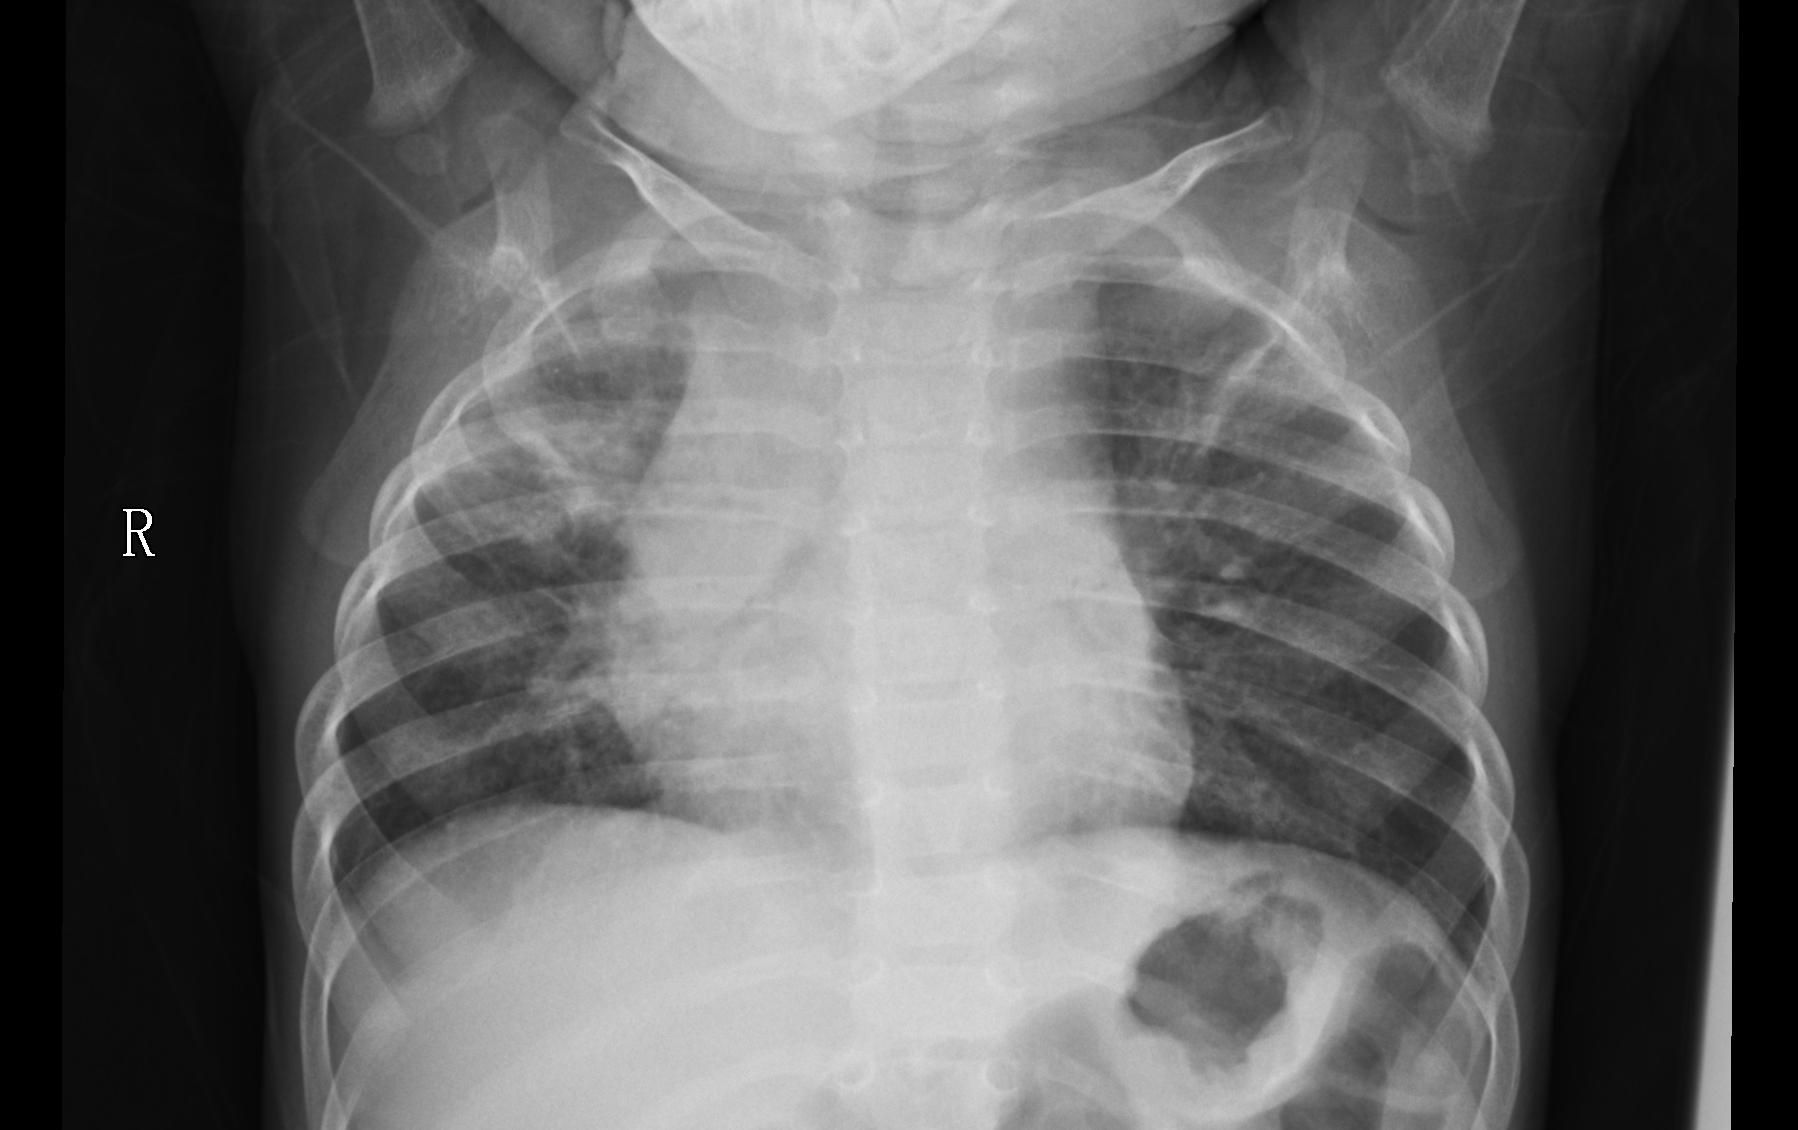
Diagnosis: PNEUMONIA